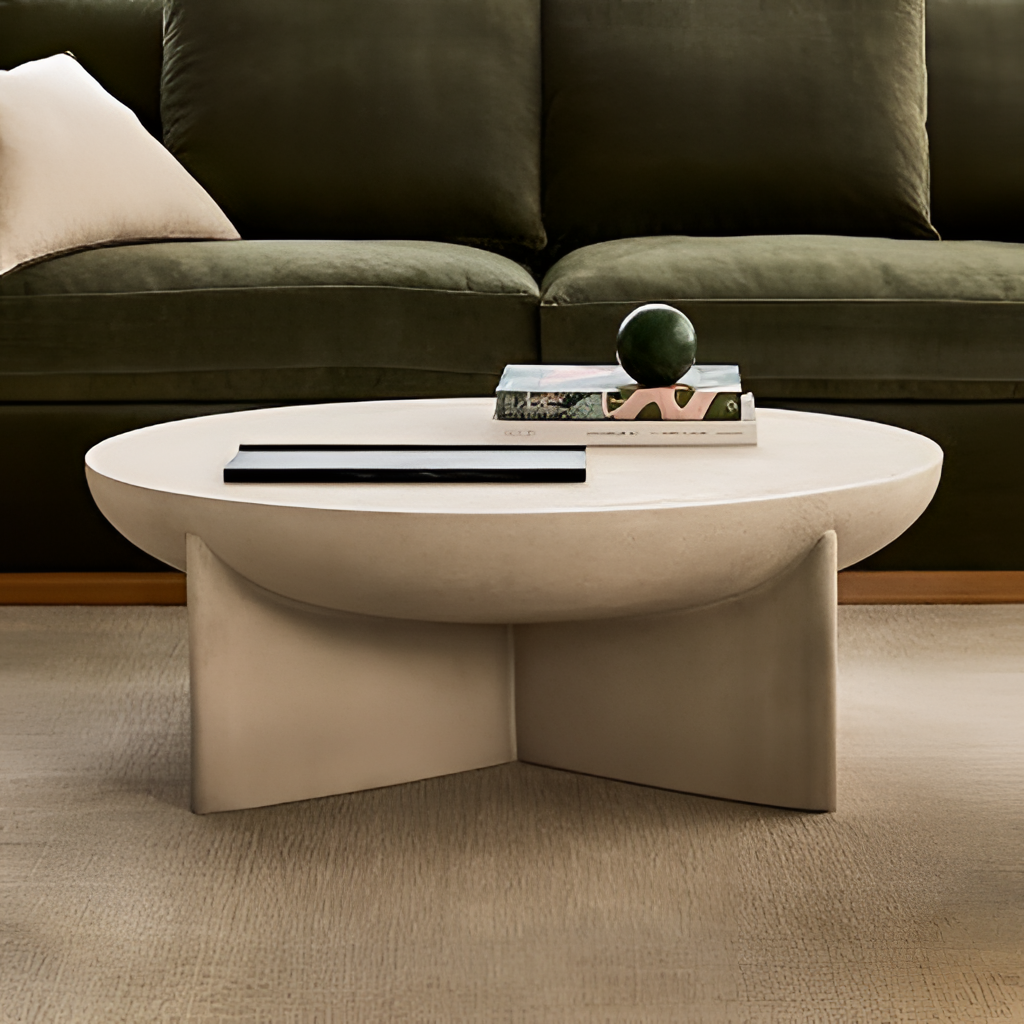
living room, beige concrete coffee table, contemporary, beige carpet flooring, with large square pattern, fabric wallpaper, with solid pattern